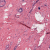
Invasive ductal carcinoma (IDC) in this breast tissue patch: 0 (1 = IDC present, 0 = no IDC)